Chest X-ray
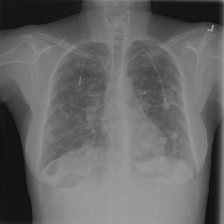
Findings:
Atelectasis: negative
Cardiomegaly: negative
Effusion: negative
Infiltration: negative
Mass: negative
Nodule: negative
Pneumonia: negative
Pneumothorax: negative
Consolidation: negative
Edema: negative
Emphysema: negative
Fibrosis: negative
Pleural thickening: negative
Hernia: negative